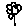
Label: flower